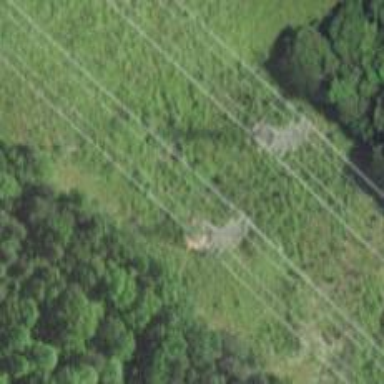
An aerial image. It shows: Power tower.